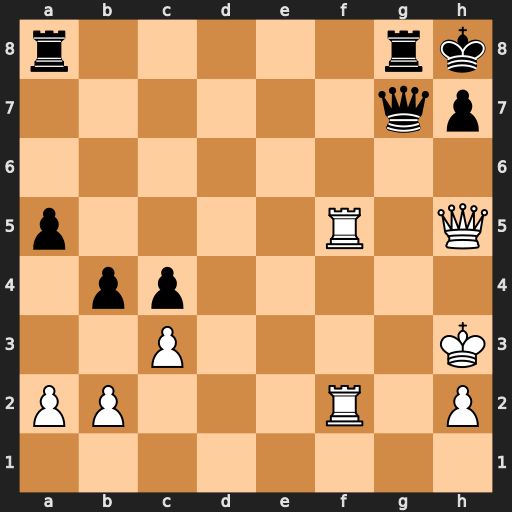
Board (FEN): r5rk/6qp/8/p4R1Q/1pp5/2P4K/PP3R1P/8
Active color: w
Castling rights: -
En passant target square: -
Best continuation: Rf7 Qg4+ Qxg4 Rxg4 Kxg4